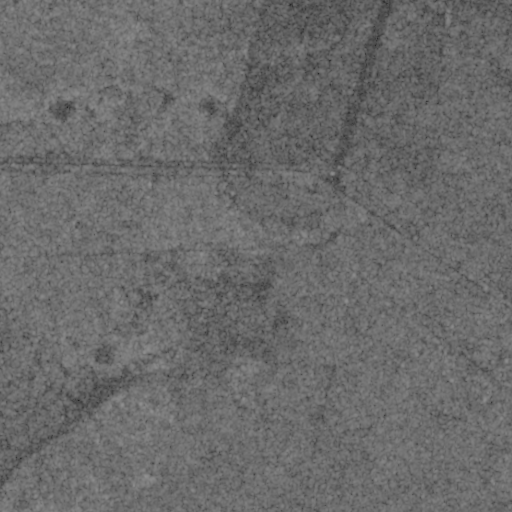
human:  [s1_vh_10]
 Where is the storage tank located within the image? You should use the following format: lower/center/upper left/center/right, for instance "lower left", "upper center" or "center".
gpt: The storage tank is located in the lower right of the image.
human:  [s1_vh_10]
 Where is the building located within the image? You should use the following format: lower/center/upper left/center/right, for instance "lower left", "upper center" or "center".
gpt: The building is located in the lower center of the image.
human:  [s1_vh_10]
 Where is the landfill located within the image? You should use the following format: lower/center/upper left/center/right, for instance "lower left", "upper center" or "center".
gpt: There is no landfill in the image.

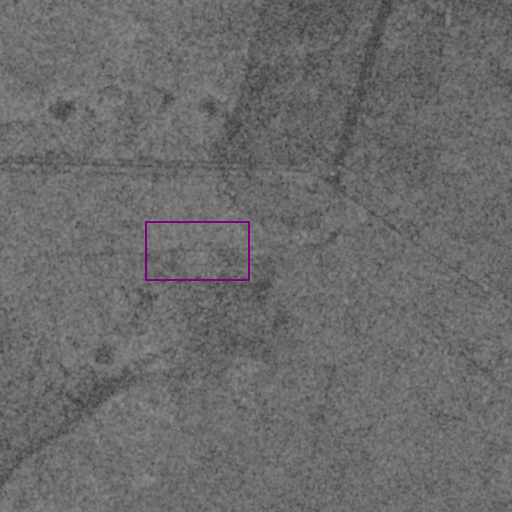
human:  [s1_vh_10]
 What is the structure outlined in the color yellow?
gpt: There is no yellow outline.
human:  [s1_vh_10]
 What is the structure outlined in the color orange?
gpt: There is no structure outlined in orange.